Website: lowes
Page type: customer-info-address
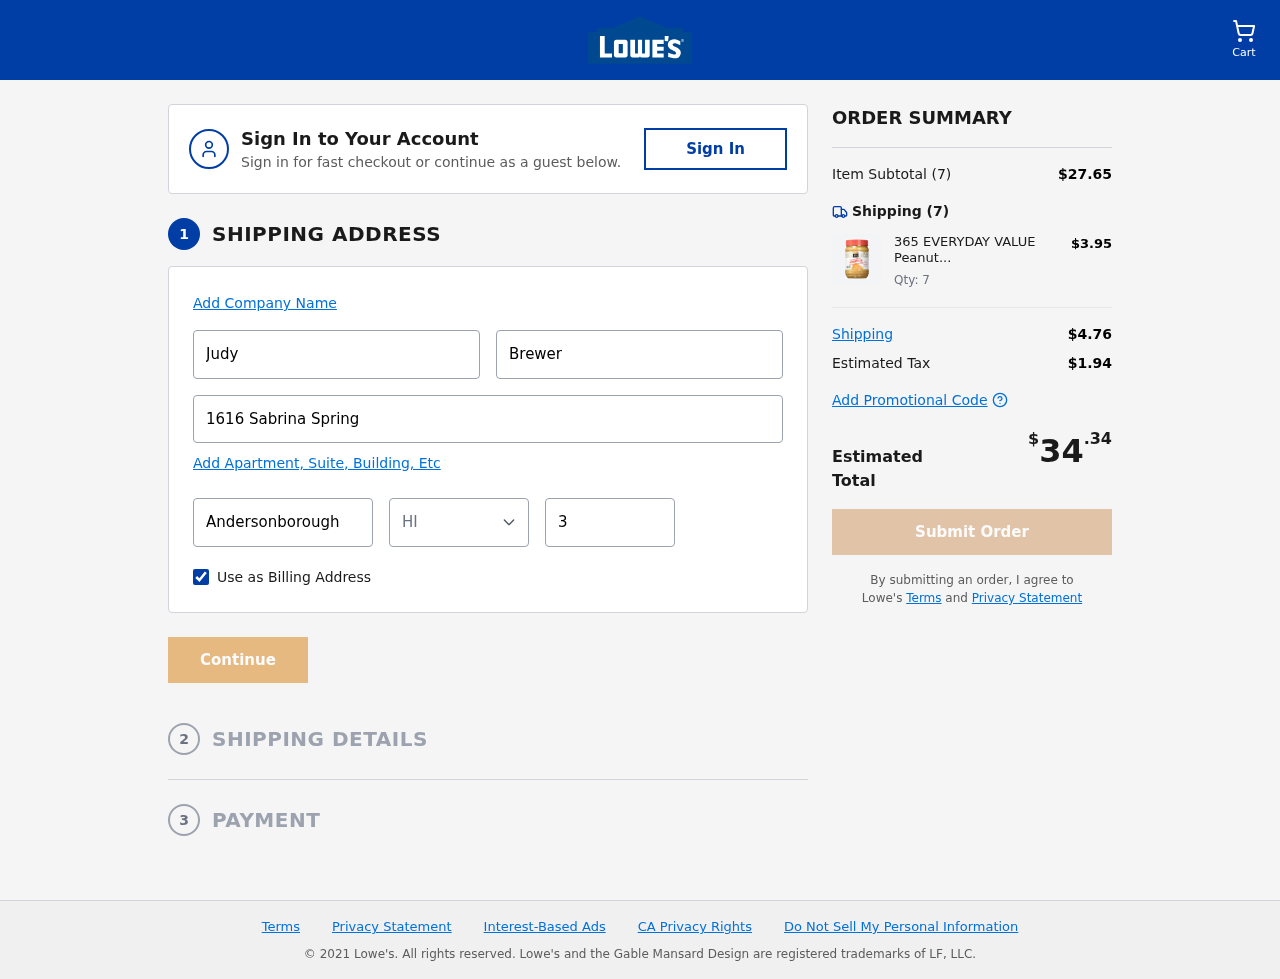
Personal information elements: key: PII_CITY
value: Andersonborough
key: PII_FIRSTNAME
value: Judy
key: PII_LASTNAME
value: Brewer
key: PII_POSTCODE
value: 30744
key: PII_STATE_ABBR
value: HI
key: PII_STREET
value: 1616 Sabrina Spring
Product elements: key: PRODUCT1_NAME
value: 365 EVERYDAY VALUE Peanut Butter Creamy, 500 GR
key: PRODUCT1_PRICE
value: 3.95
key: PRODUCT1_QUANTITY
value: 7
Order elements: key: ORDER_NUM_ITEMS
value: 7
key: ORDER_SUBTOTAL
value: $27.65
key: ORDER_NUM_ITEMS2
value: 7
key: ORDER_SHIPPING_COST
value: $4.76
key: ORDER_TAX
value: $1.94
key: ORDER_TOTAL
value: $34.34